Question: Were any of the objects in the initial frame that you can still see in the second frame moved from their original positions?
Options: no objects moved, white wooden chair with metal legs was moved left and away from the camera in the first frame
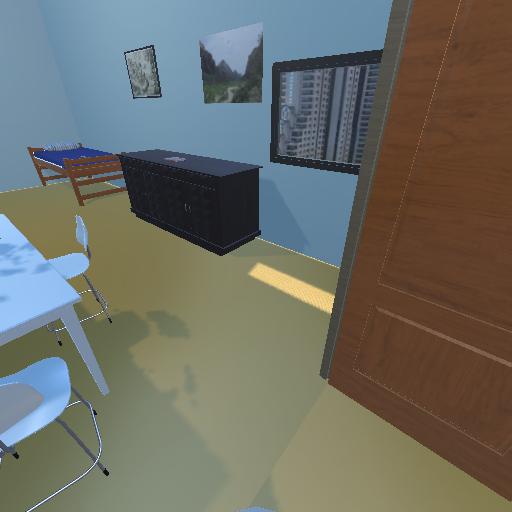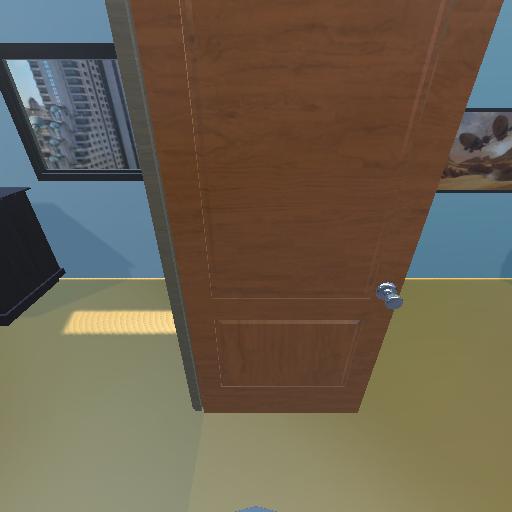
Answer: no objects moved